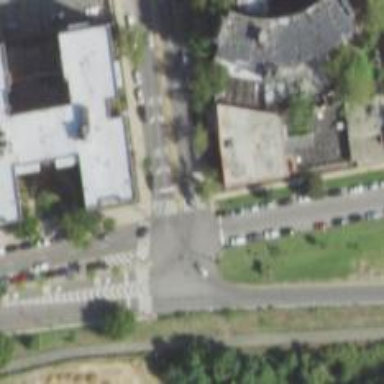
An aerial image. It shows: Footway with asphalt surface and zebra crossing marked on it.